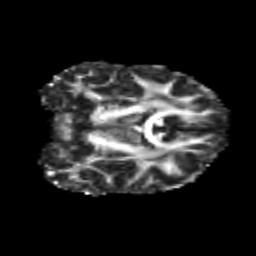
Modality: FA
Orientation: coronal
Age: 19
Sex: female
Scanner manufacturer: siemens
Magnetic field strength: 3 T
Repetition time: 3.5 s
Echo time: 0.113 s